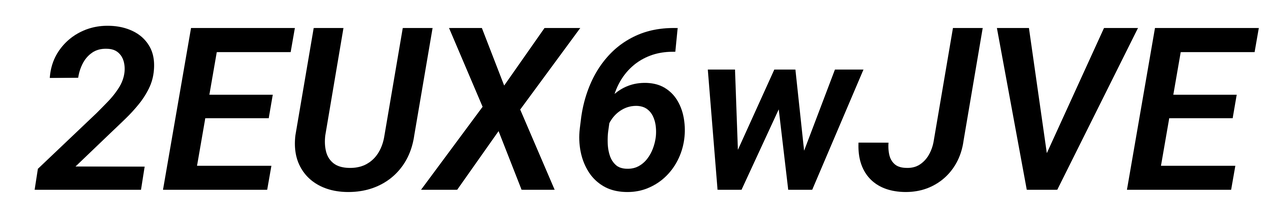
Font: Roboto-Italic_SemiBold_Italic